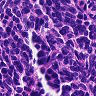
Metastatic tissue present: no